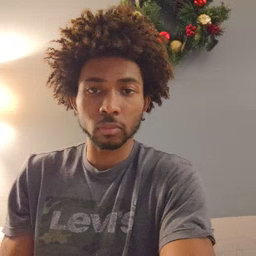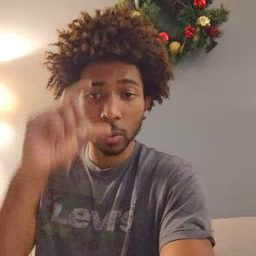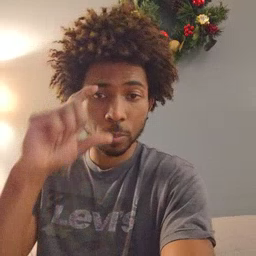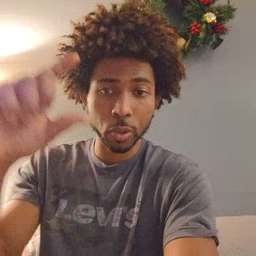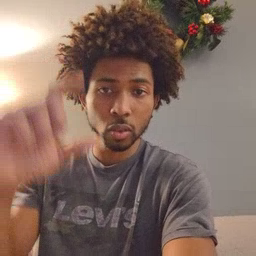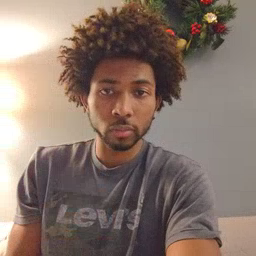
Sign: moon